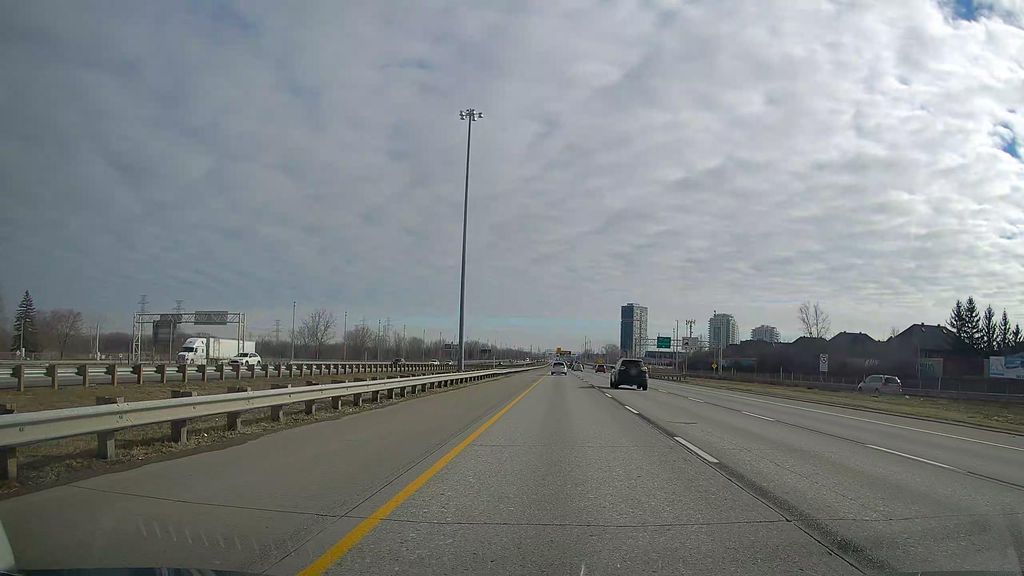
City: montreal